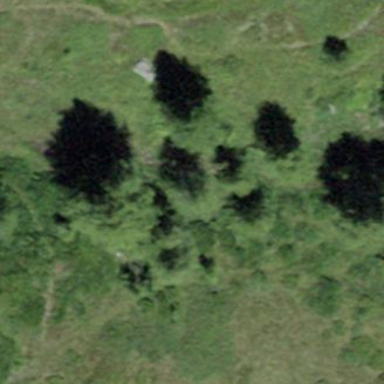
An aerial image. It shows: Forest dominated by needle-leaved trees.